Field crop: maize
Growth stage: 2
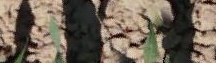
Species: maize